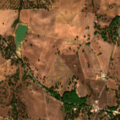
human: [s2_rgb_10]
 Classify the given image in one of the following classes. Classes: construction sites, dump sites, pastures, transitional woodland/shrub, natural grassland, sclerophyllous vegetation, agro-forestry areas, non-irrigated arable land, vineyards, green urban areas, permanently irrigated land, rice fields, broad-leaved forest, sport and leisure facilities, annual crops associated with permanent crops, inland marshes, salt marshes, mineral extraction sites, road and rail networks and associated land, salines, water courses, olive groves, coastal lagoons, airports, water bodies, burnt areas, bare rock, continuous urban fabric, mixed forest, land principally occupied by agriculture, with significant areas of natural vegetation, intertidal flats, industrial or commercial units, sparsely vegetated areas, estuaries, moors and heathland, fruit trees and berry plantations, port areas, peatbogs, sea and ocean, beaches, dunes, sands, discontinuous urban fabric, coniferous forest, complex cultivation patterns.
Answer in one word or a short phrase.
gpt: non-irrigated arable land, agro-forestry areas, mixed forest, transitional woodland/shrub